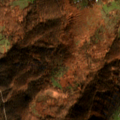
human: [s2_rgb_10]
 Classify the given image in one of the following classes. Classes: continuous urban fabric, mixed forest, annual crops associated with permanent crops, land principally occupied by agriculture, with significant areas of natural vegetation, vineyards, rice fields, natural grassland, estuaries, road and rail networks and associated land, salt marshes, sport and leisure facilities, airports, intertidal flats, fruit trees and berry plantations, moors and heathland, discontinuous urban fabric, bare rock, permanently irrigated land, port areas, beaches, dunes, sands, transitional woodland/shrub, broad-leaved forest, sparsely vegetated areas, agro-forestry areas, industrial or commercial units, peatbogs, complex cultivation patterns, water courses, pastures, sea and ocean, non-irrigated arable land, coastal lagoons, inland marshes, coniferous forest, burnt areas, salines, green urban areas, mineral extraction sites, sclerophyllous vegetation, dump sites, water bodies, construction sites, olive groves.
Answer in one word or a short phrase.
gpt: broad-leaved forest, natural grassland, transitional woodland/shrub